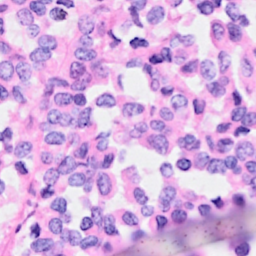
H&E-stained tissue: Breast